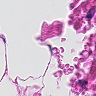
Metastatic tissue present: no